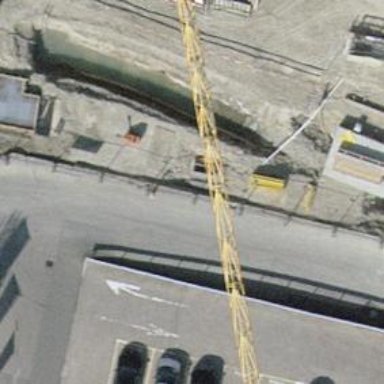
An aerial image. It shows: Retaining wall.